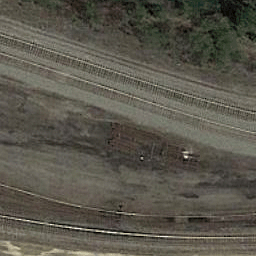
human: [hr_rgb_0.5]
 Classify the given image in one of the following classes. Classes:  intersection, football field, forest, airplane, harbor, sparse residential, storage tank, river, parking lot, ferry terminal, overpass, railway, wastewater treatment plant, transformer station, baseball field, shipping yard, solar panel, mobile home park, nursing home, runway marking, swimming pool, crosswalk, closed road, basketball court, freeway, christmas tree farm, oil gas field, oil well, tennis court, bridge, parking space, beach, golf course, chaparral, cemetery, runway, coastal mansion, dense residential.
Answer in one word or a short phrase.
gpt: railway